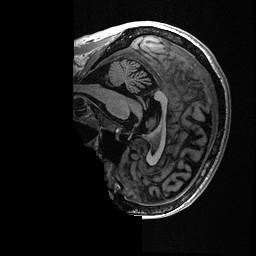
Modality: T1w
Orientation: sagittal
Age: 42
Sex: female
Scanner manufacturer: ge
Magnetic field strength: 3 T
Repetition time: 0.006952 s
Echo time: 0.00292 s